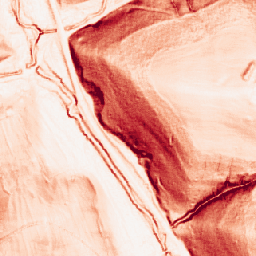
Category: morphological
Decomposition family: morphological_gradient
Decomposition parameters: size: 3
shape: square
Upsampling method: area
Upsampling parameters: scale: 8
Upsampling scale: 8